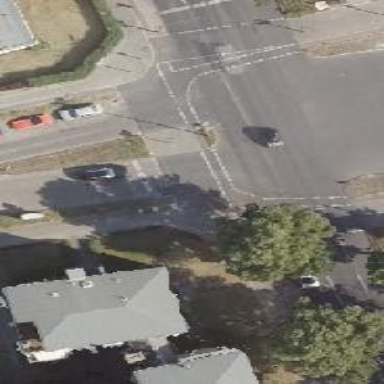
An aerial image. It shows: Road crossing with traffic signals.